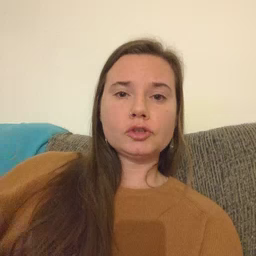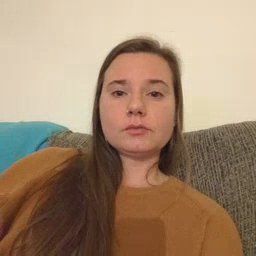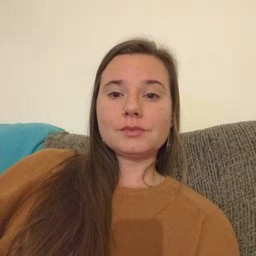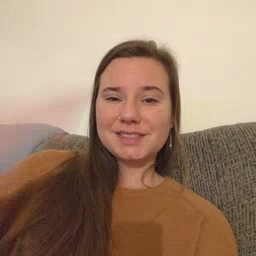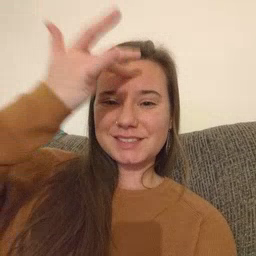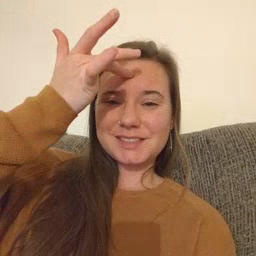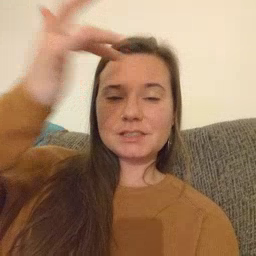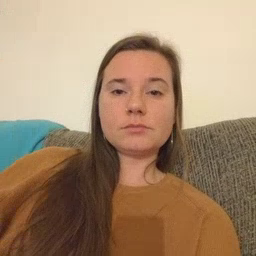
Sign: sick